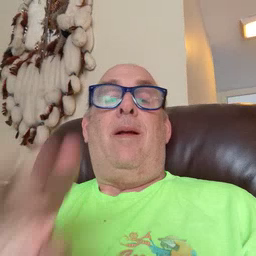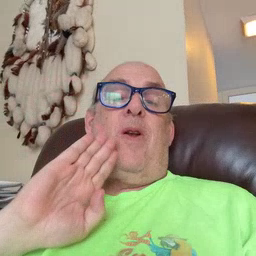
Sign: brown